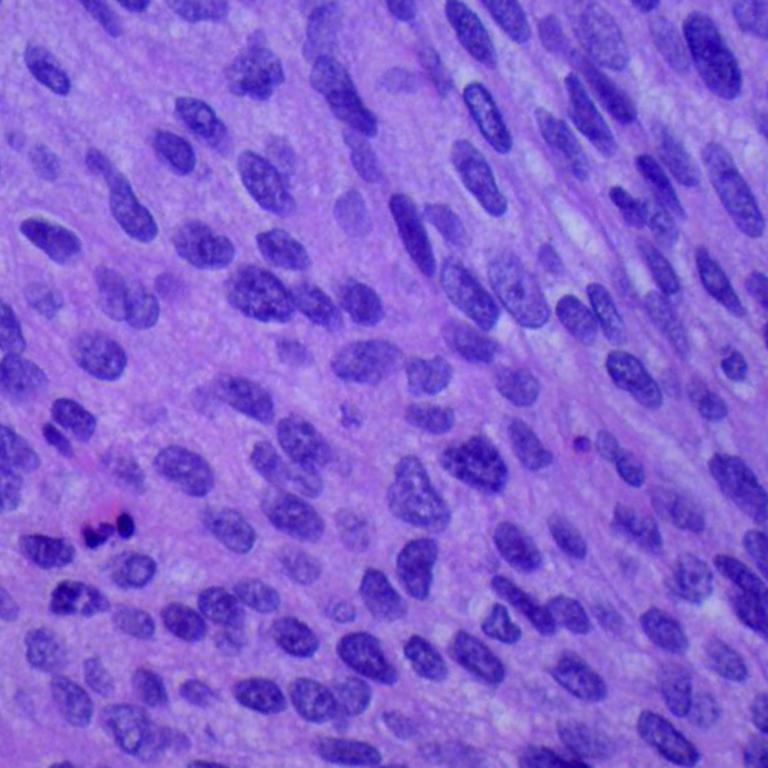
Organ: lung
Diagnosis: squamous carcinomas